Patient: sex M, age 69
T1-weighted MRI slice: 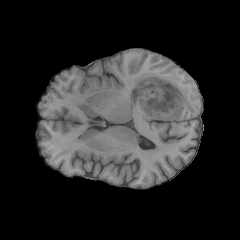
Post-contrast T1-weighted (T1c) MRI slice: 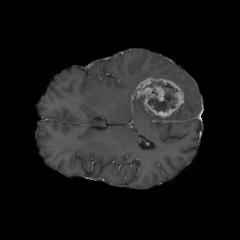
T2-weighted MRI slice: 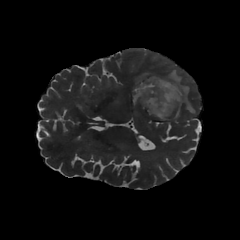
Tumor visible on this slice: yes
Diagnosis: Glioblastoma, IDH-wildtype
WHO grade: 4